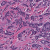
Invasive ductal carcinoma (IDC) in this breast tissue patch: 1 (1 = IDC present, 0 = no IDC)